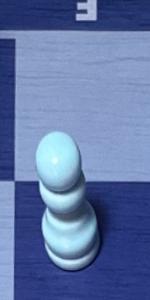
Label: Pawn_White